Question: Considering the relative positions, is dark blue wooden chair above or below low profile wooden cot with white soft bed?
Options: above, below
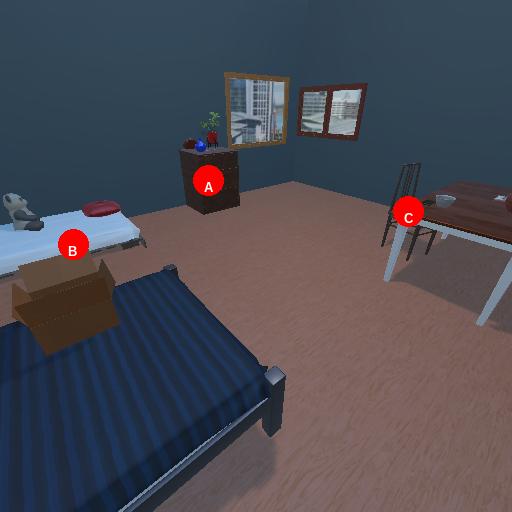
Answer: above